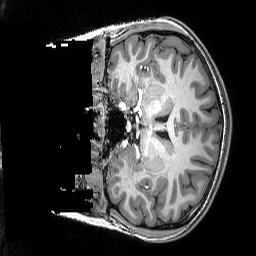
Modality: T1w
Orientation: coronal
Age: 19
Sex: female